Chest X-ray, PA view. Patient: 53 years old, sex M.
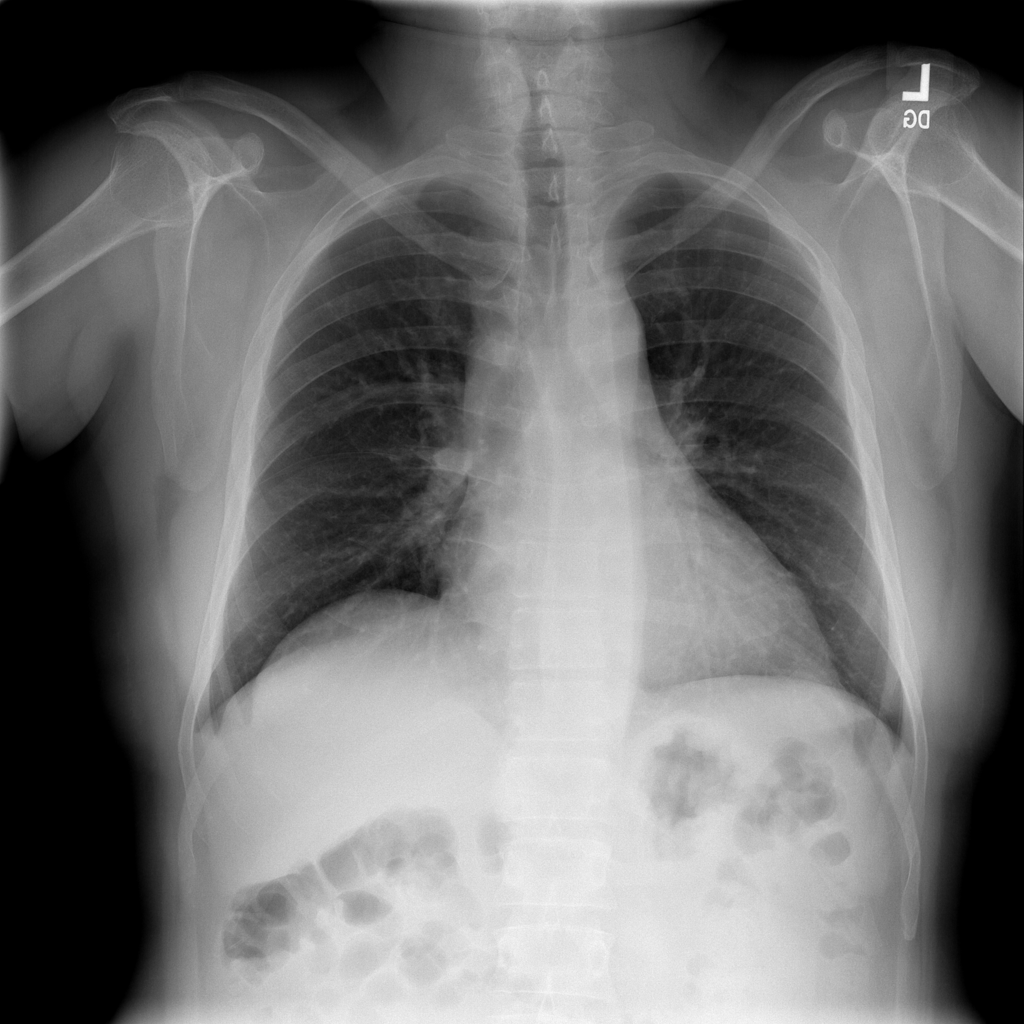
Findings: No Finding